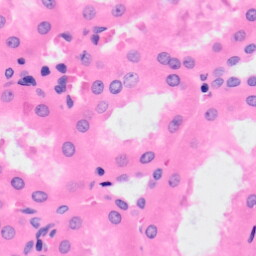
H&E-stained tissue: Kidney